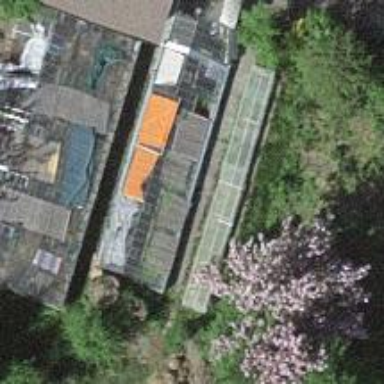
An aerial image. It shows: Greenhouse.